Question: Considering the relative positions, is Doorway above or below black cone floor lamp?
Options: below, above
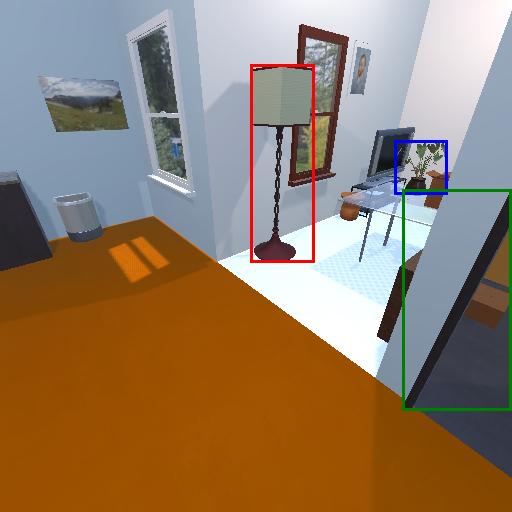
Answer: below